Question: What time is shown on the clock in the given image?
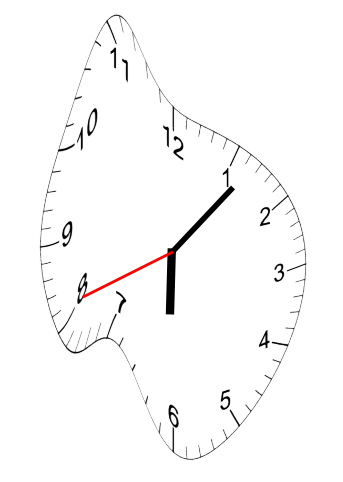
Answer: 06:06:41